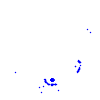
Particle: proton